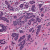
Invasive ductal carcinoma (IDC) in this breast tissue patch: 0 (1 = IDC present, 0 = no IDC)